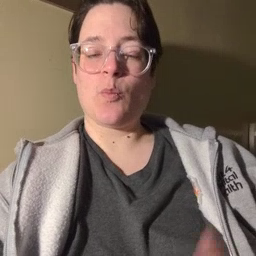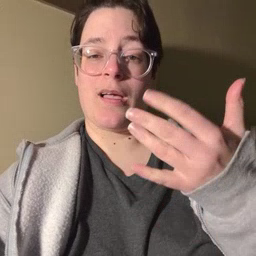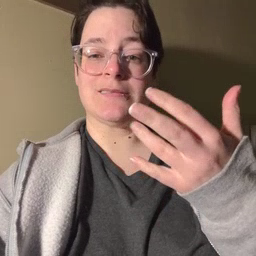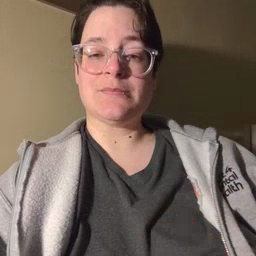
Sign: wait